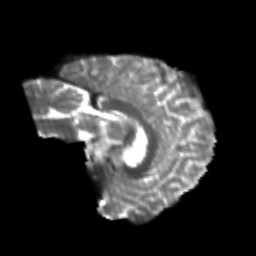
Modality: T2w
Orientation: sagittal
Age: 26
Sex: female
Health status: healthy
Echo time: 0.074 s